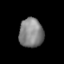
Tissue: lung
Cell type: Smooth muscle cells
Senescence score: 0.5721
Nuclear area (px): 694
Mean DAPI intensity: 131.001